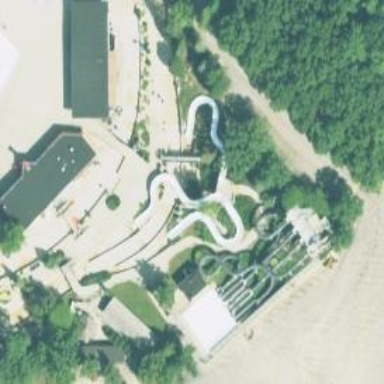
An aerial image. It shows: Water slide attraction.